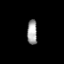
Tissue: lung
Cell type: T cells
Senescence score: 0.1871
Nuclear area (px): 241
Mean DAPI intensity: 163.751